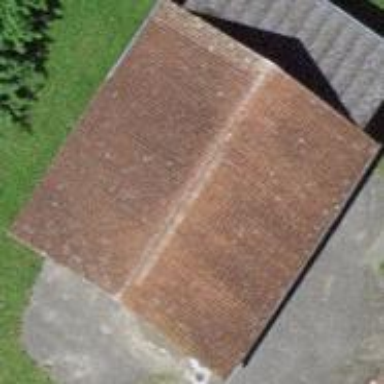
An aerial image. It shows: Garage building.